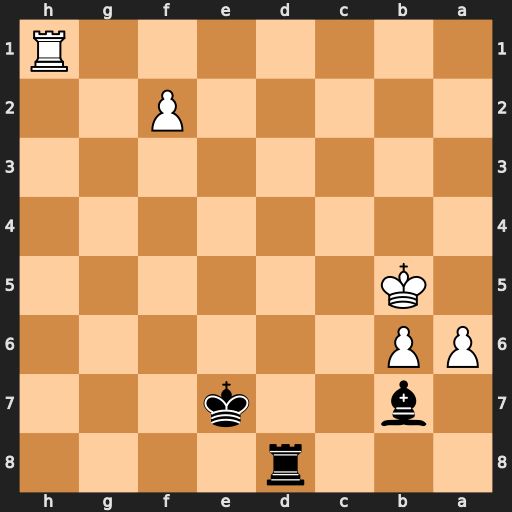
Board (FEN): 3r4/1b2k3/PP6/1K6/8/8/5P2/7R
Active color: b
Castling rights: -
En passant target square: -
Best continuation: Bxh1 b7 Bxb7